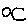
Label: circle